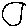
Label: circle